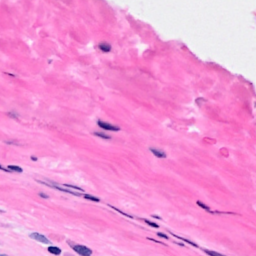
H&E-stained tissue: Breast